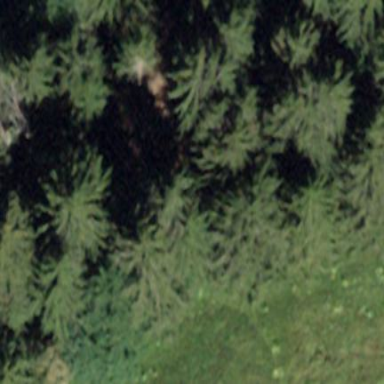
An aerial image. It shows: Forest area.